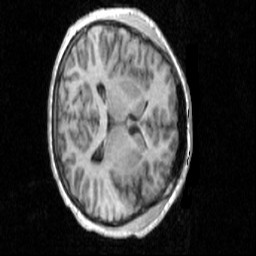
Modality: T1w
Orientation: axial